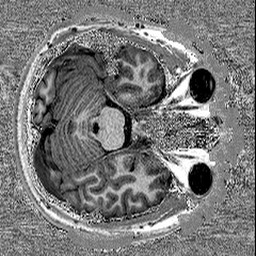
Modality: UNIT1
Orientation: axial
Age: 26
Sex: male
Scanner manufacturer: siemens
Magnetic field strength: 3 T
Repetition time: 5 s
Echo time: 0.00298 s